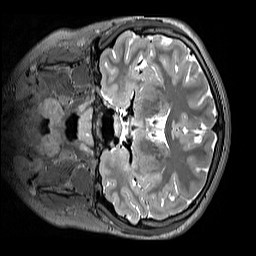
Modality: T2w
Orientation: coronal
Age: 11
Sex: female
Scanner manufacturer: siemens
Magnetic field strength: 3 T
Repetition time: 3.2 s
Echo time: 0.408 s